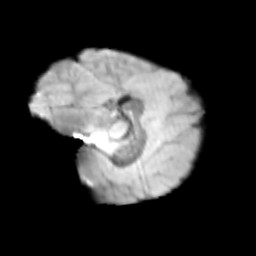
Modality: T2w
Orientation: sagittal
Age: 11
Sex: female
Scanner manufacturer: siemens
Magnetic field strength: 3 T
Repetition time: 3.8 s
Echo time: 0.07 s